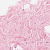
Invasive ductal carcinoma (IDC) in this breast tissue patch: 0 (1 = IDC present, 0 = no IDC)